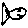
Label: fish